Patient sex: M
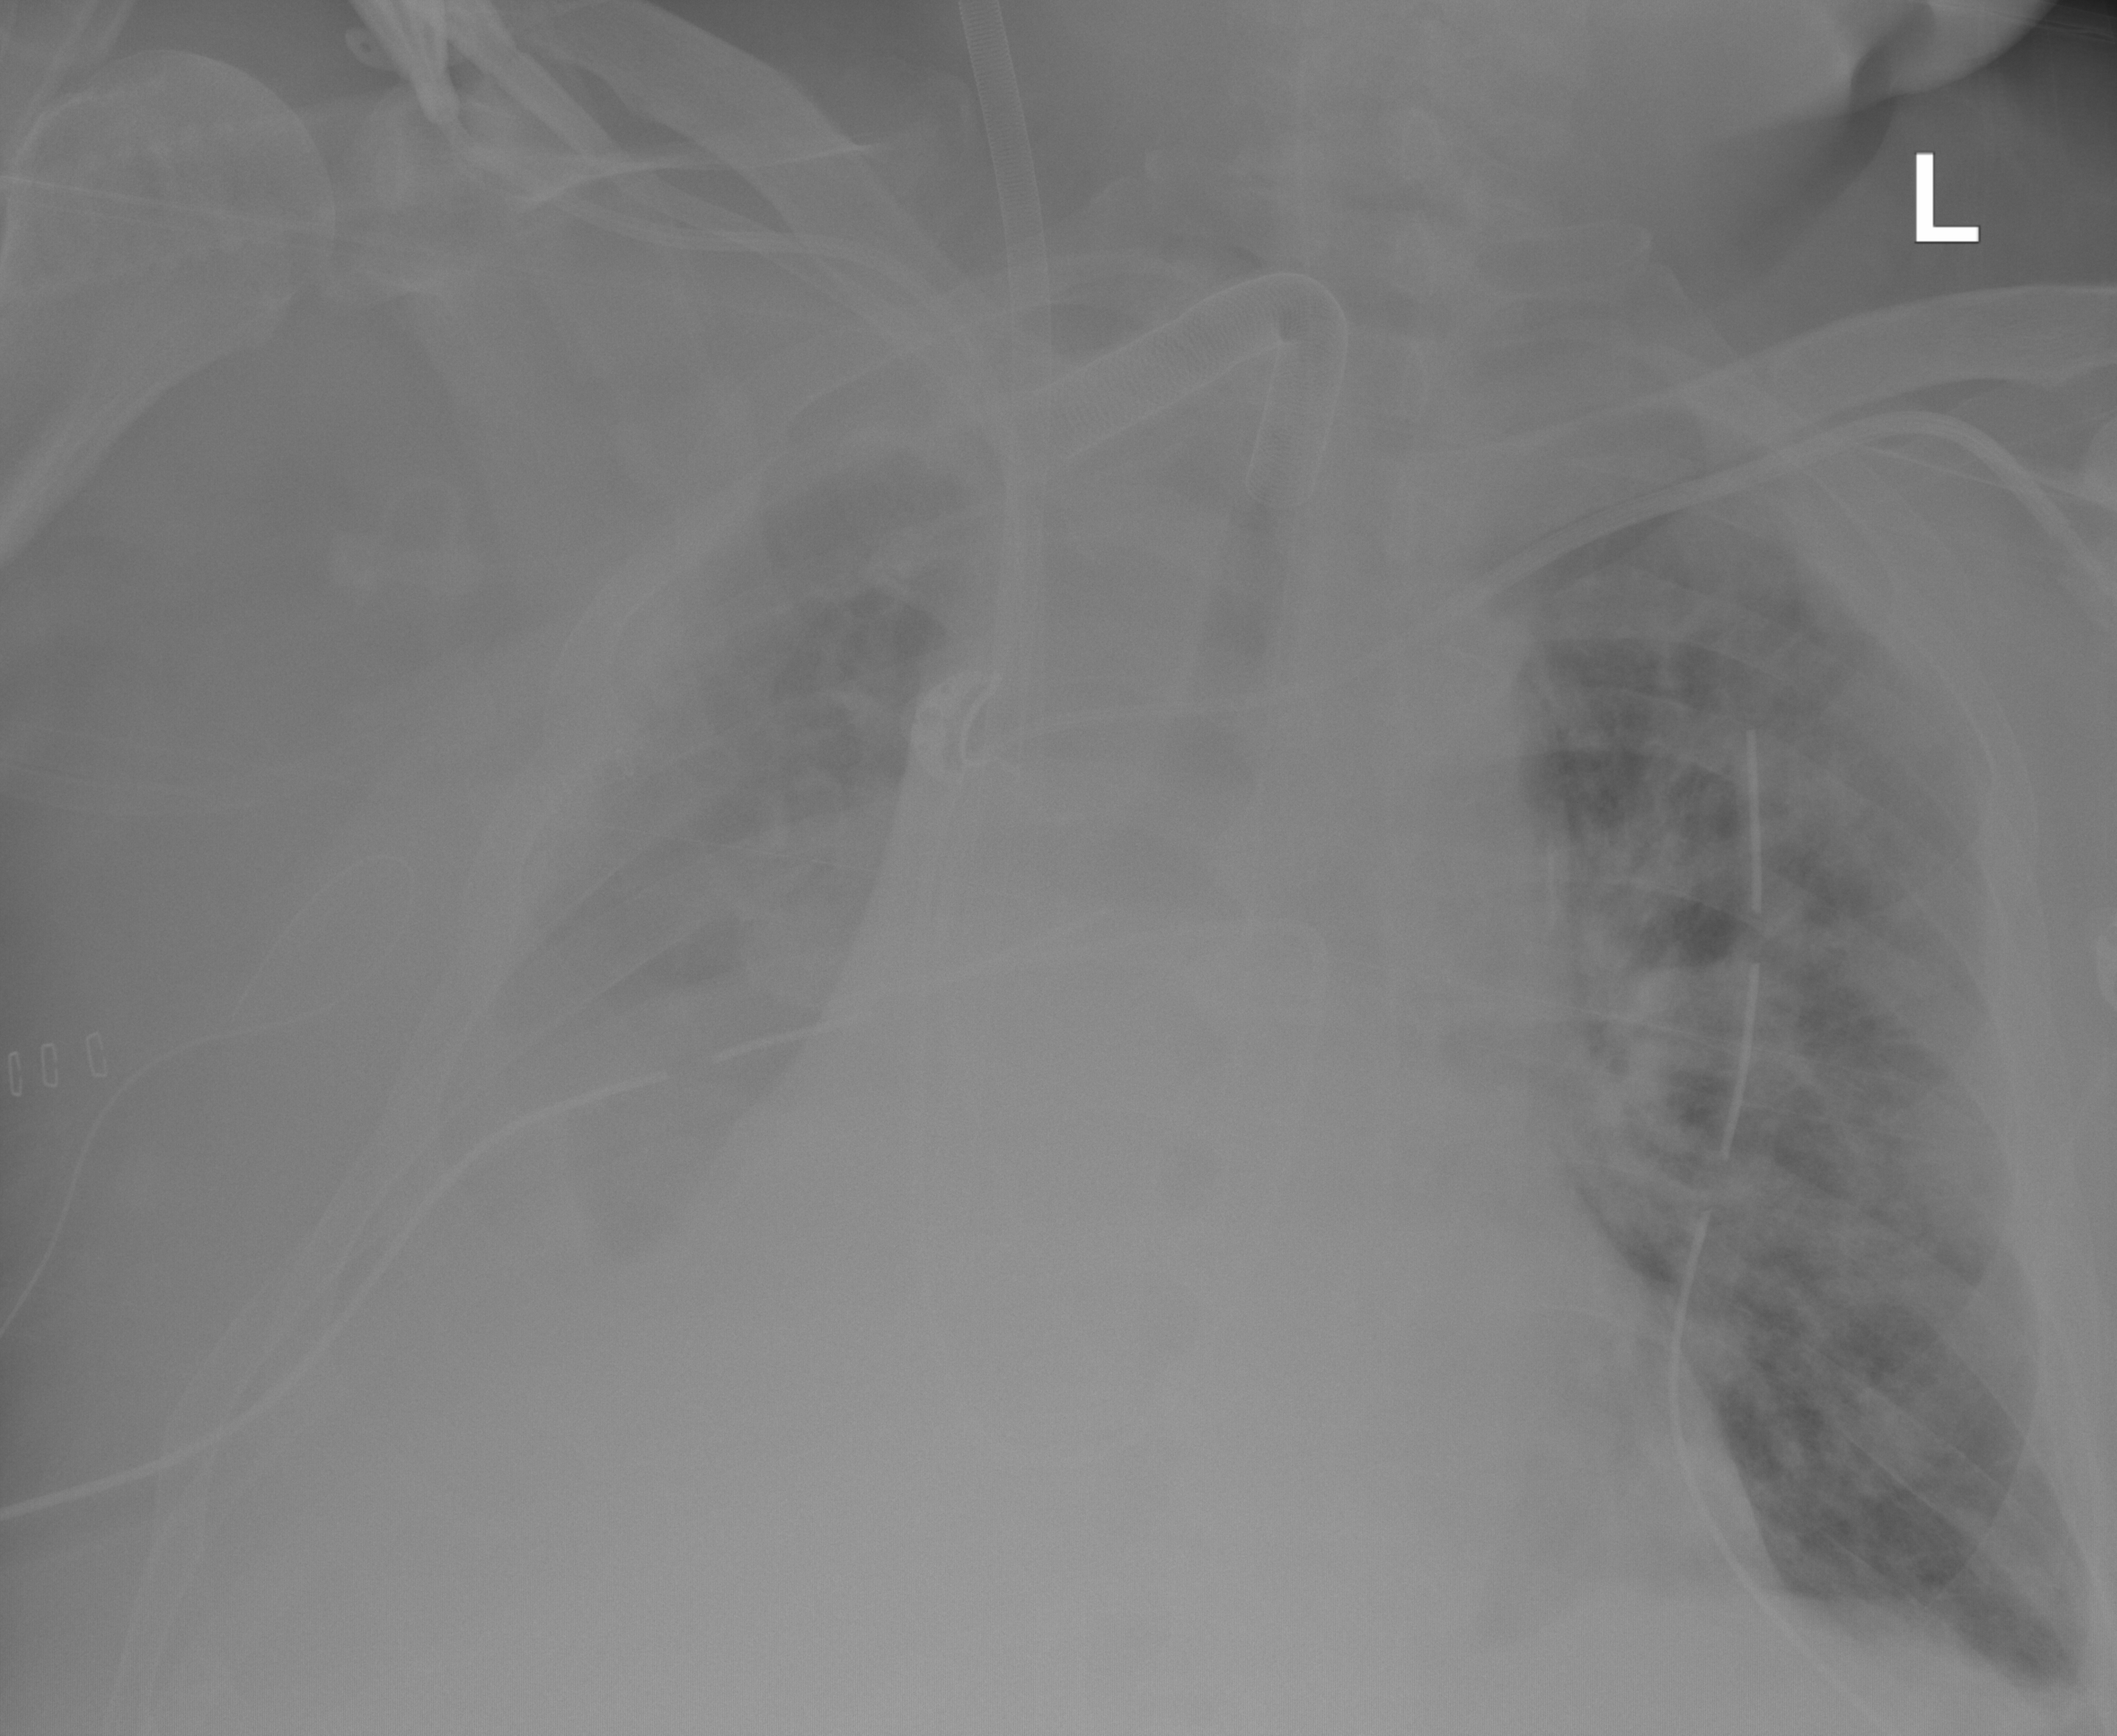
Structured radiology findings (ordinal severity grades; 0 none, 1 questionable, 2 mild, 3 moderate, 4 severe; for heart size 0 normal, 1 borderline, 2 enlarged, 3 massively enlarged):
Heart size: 1
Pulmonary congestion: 3
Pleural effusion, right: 3
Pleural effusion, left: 2
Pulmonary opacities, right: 2
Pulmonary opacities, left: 2
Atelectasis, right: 3
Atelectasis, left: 2